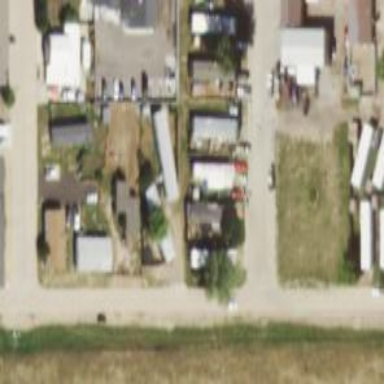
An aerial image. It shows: Residential area known as trailer park.